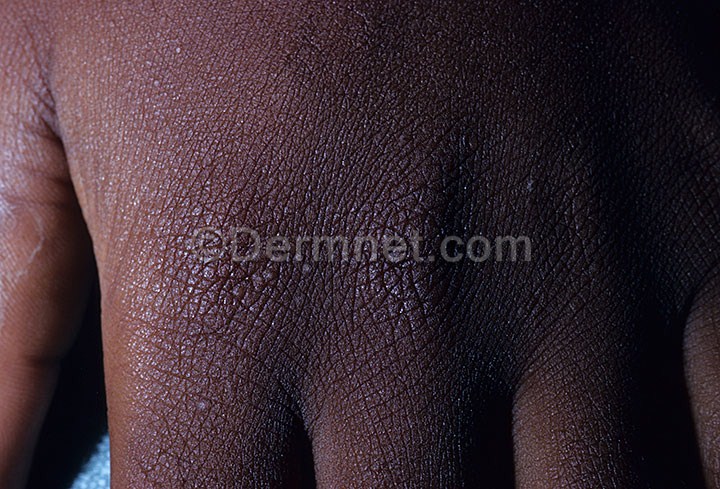
Disease: Psoriasis pictures Lichen Planus and related diseases